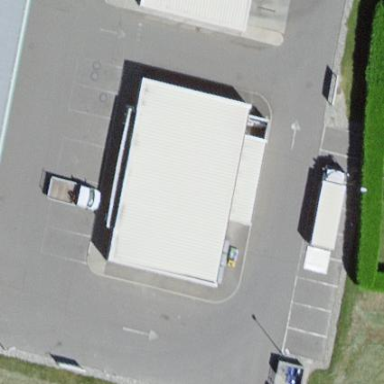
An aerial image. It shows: Retail building housing convenience shop.